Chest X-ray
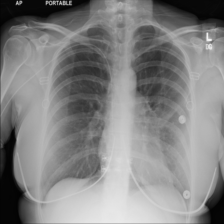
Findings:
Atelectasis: negative
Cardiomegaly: negative
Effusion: negative
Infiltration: negative
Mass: negative
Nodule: negative
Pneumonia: negative
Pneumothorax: negative
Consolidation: negative
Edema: negative
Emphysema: negative
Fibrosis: negative
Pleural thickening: negative
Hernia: negative